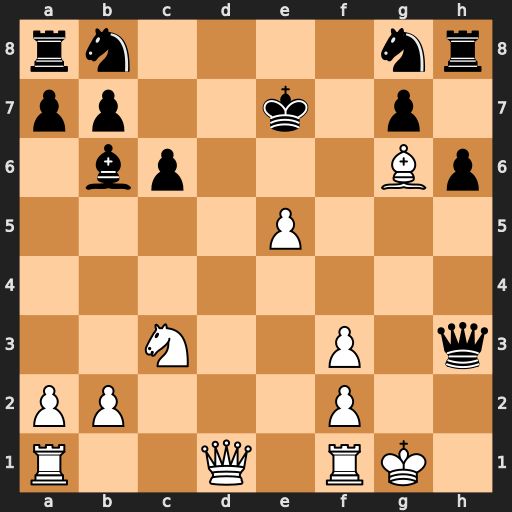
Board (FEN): rn4nr/pp2k1p1/1bp3Bp/4P3/8/2N2P1q/PP3P2/R2Q1RK1
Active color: w
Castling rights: -
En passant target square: -
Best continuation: Qd6#